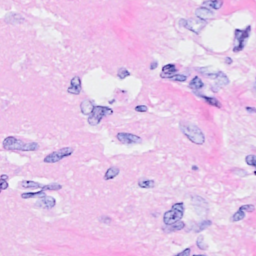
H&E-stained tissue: Breast